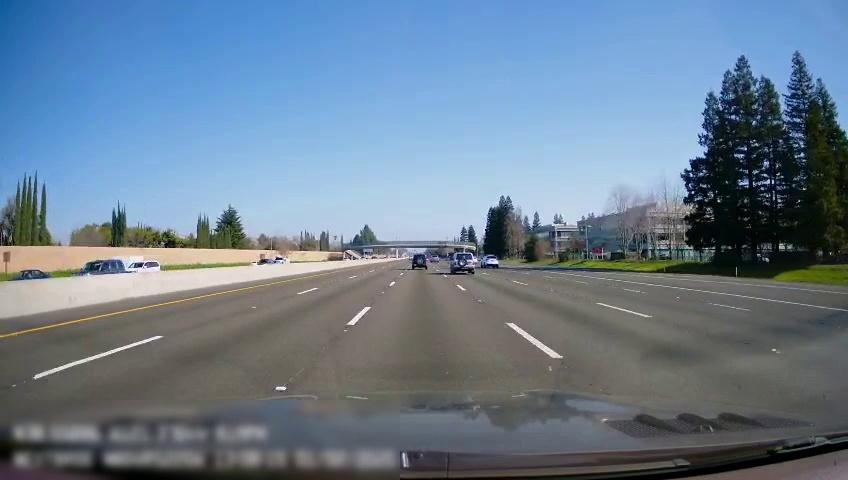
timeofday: Day
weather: Sunny
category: Drivable Space
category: Vehicles | SUV
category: Vehicles | SUV
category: Vehicles | Car
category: Vehicles | SUV
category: Vehicles | Car
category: Vehicles | Car
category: Vehicles | Truck
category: Vehicles | Car
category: Lanes | Current Lane
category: Lanes | Alternate Lane
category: Lanes | Alternate Lane
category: Lanes | Alternate Lane
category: Lanes | Alternate Lane
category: Lanes | Alternate Lane
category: Lanes | Alternate Lane
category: Lanes | Alternate Lane